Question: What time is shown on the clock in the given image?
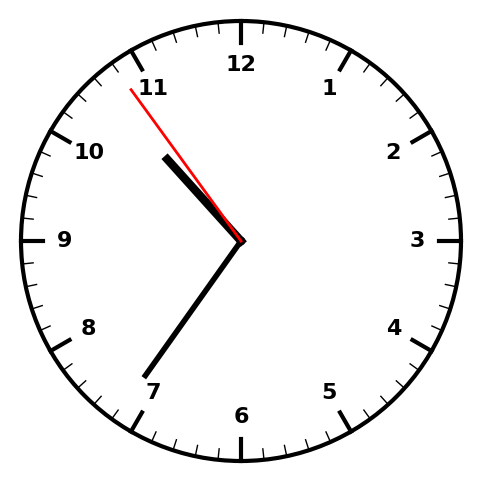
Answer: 10:35:54